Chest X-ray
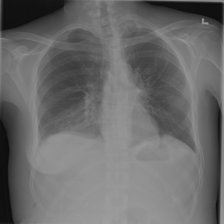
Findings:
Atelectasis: negative
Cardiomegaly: negative
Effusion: positive
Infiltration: negative
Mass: negative
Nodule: negative
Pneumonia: negative
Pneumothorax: positive
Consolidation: negative
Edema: negative
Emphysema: negative
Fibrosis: negative
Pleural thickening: negative
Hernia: negative